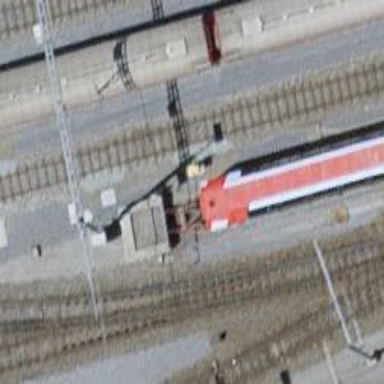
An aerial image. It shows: Railway buffer stop.